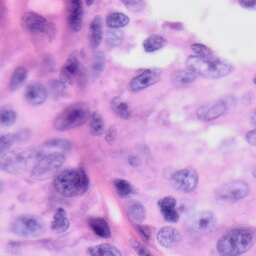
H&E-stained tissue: Skin